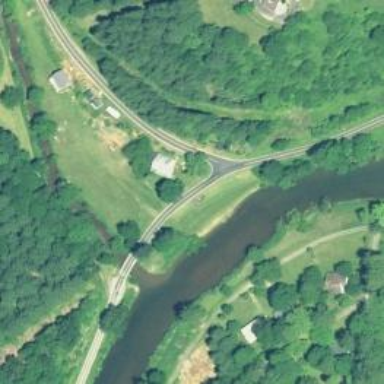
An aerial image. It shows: Residential road with bridge.